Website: macys
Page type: billing-address
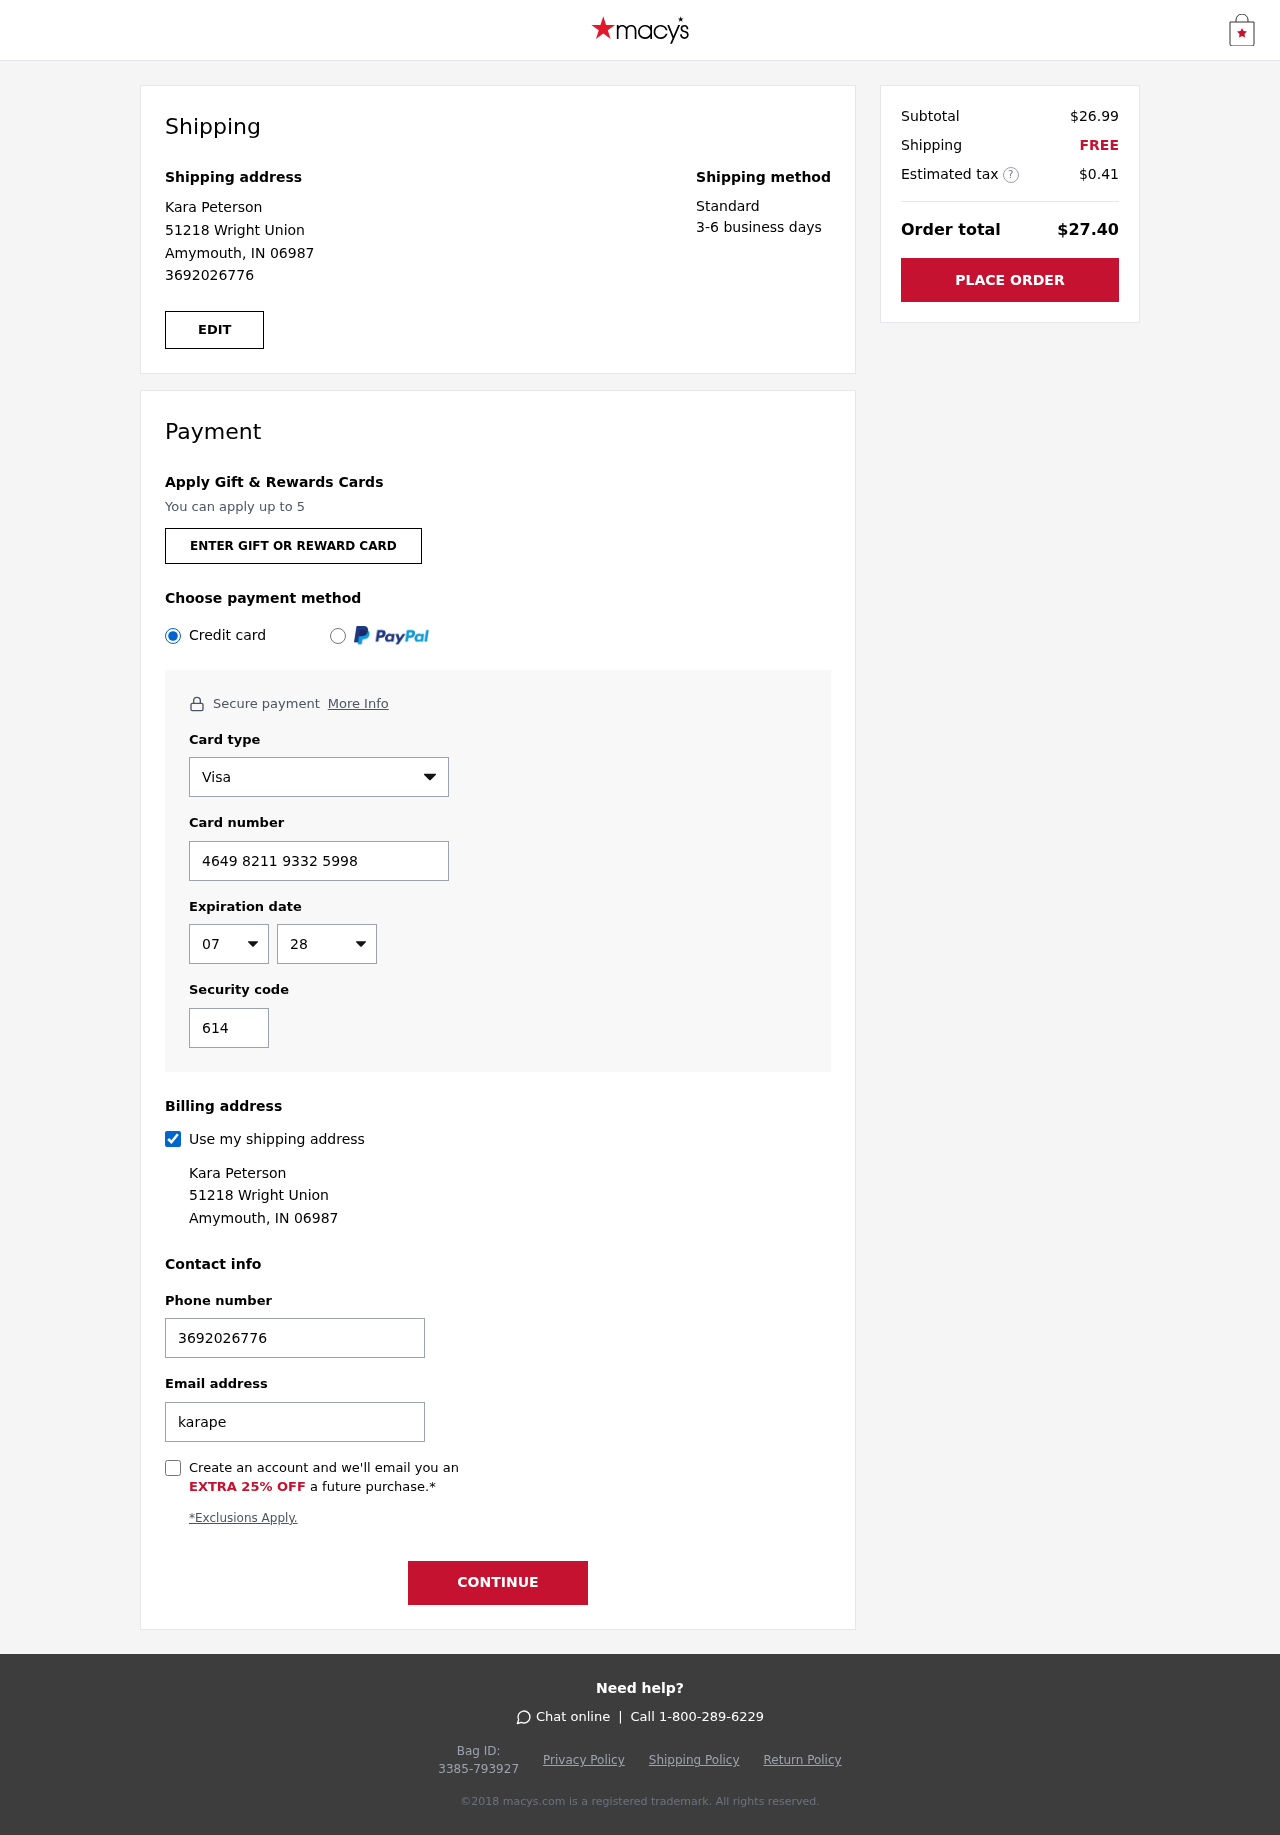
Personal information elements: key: PII_CARD_CVV
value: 614
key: PII_CARD_EXPIRY_MONTH
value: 07
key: PII_CARD_EXPIRY_YEAR
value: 28
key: PII_CARD_NUMBER
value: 4649 8211 9332 5998
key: PII_CARD_TYPE
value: Visa
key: PII_EMAIL
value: karapeterson@hotmail.com
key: PII_FULLNAME
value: Kara Peterson
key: PII_PHONE
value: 3692026776
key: PII_STREET
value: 51218 Wright Union
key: PII_CITY_STATE_ZIP
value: Amymouth, IN 06987
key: PII_FIRSTNAME
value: Kara
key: PII_LASTNAME
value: Peterson
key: PII_FULLNAME2
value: Kara Peterson
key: PII_FULLNAME3
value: Kara Peterson
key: PII_FIRSTNAME2
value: Kara
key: PII_FIRSTNAME3
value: Kara
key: PII_LASTNAME2
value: Peterson
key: PII_LASTNAME3
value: Peterson
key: PII_FIRSTNAME_DERIVED
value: Kara
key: PII_LASTNAME_DERIVED
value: Peterson
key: PII_FULLNAME_DERIVED
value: Kara Peterson
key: PII_NAME_FULL_DERIVED
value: Kara Peterson
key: PII_STREET2
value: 51218 Wright Union
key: PII_PHONE2
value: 3692026776
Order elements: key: ORDER_SUBTOTAL
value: $26.99
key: ORDER_SHIPPING_COST
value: FREE
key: ORDER_TAX
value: $0.41
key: ORDER_TOTAL
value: $27.40